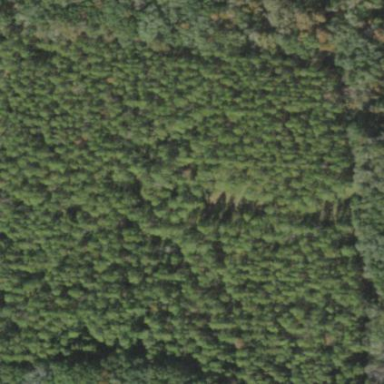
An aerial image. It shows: Forest area dominated by needle-leaved trees.